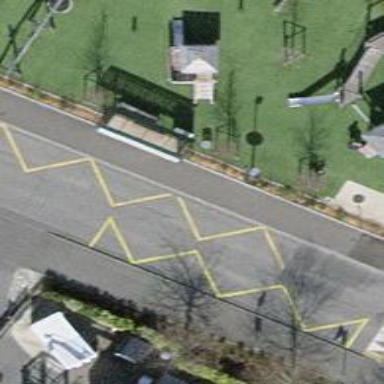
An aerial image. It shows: Bus stop equipped with public transport stop position.